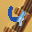
Label: 4